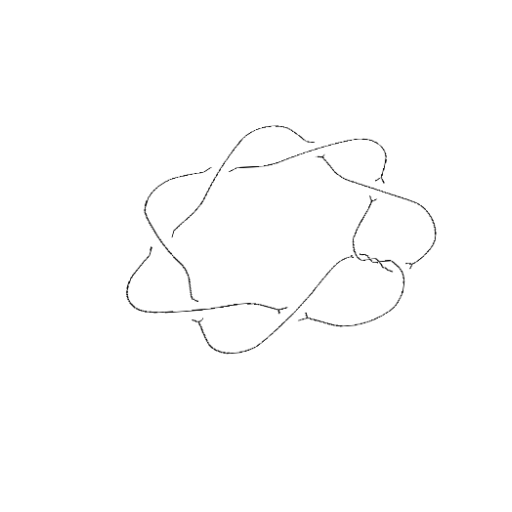
Crossing number: 10